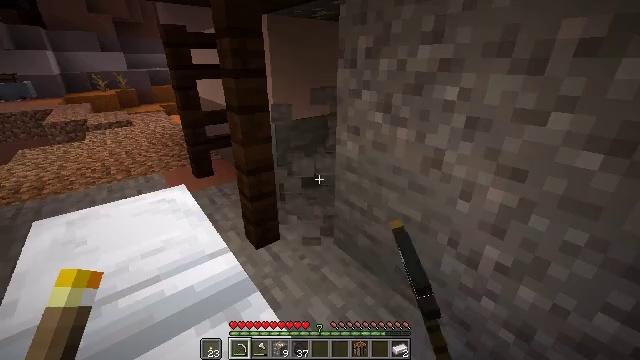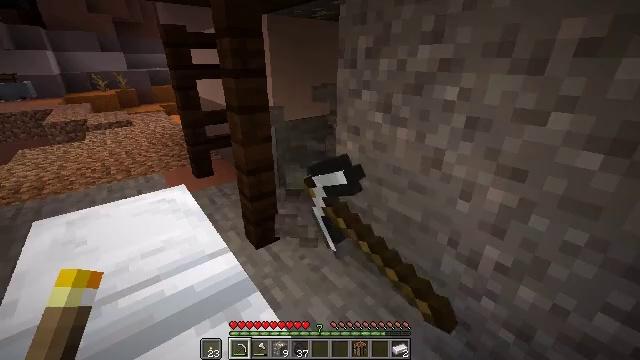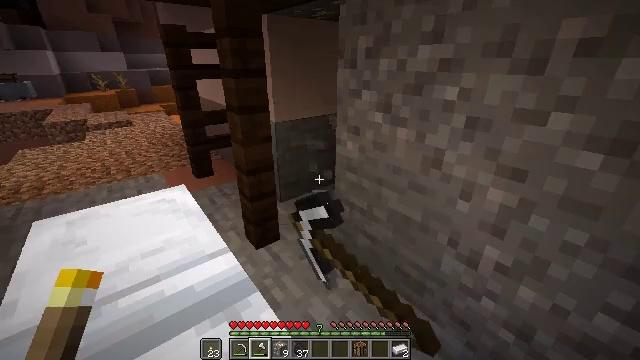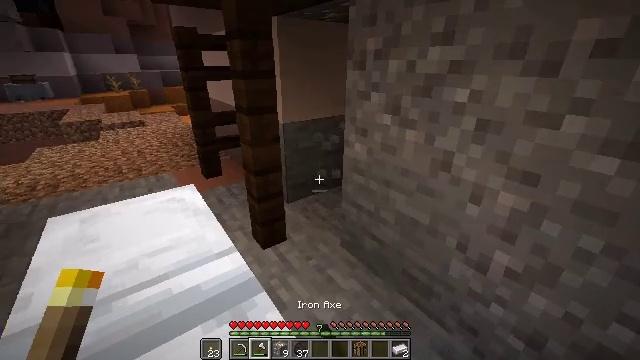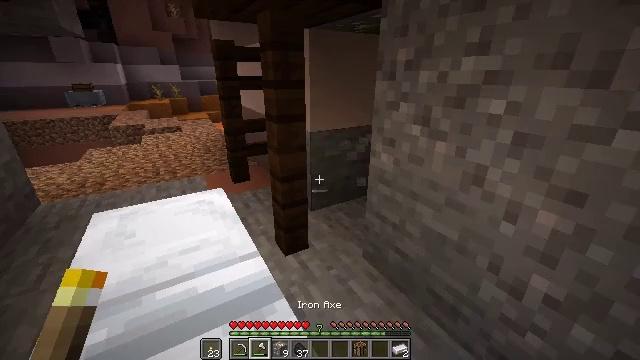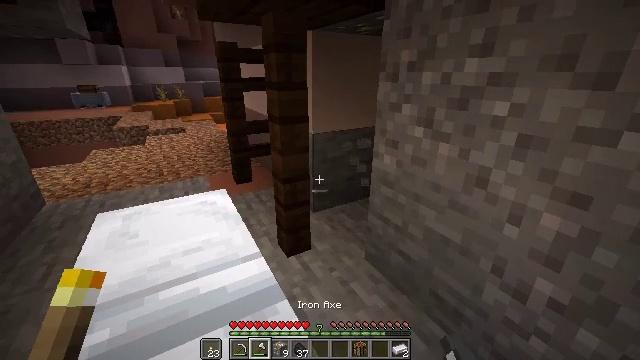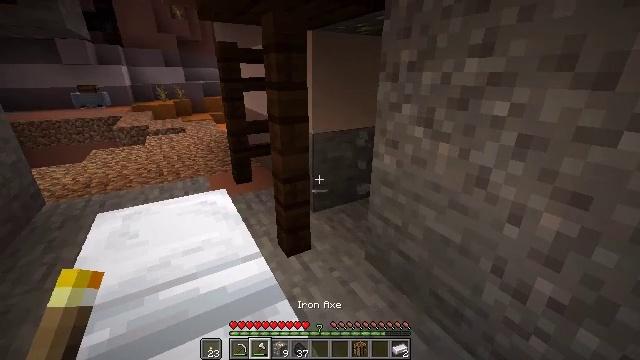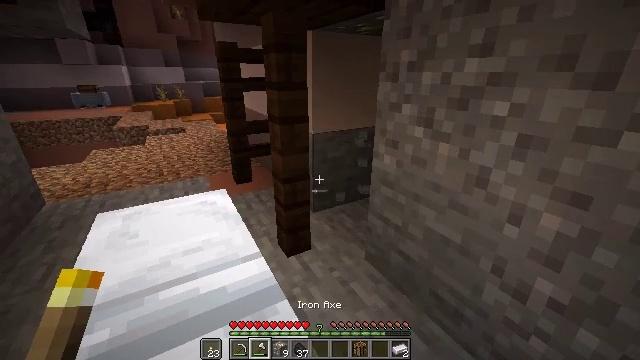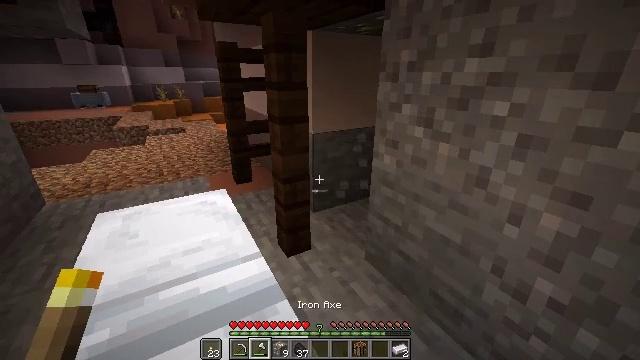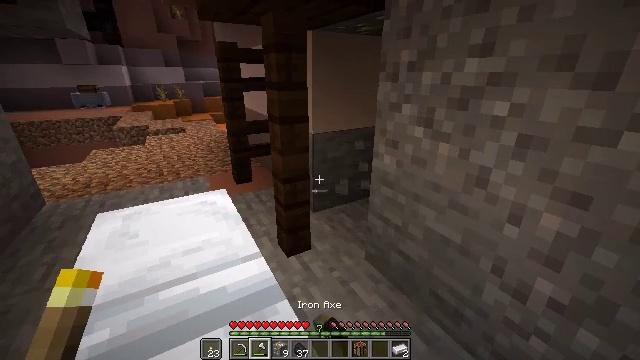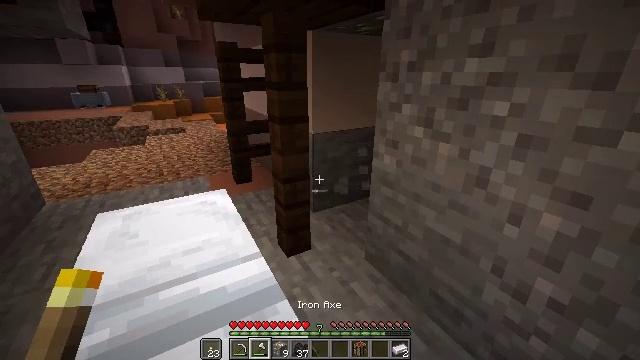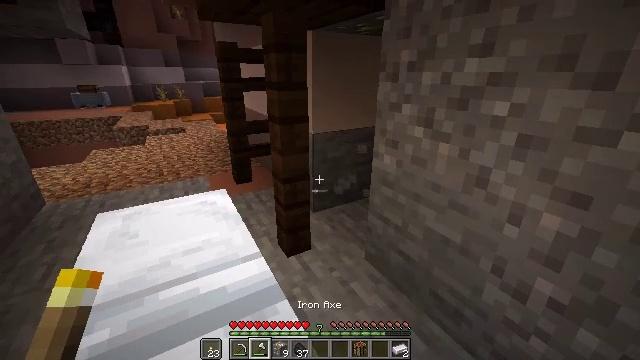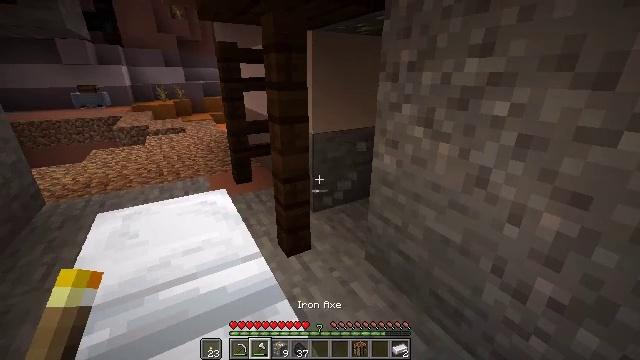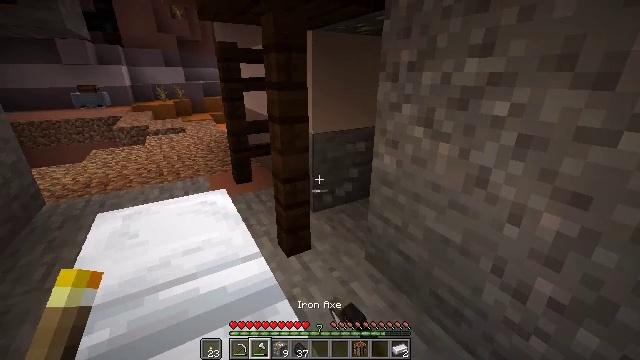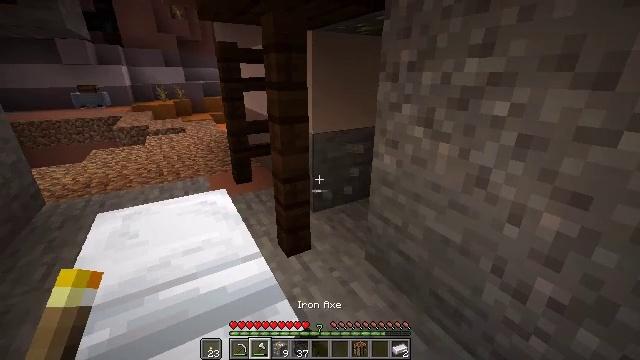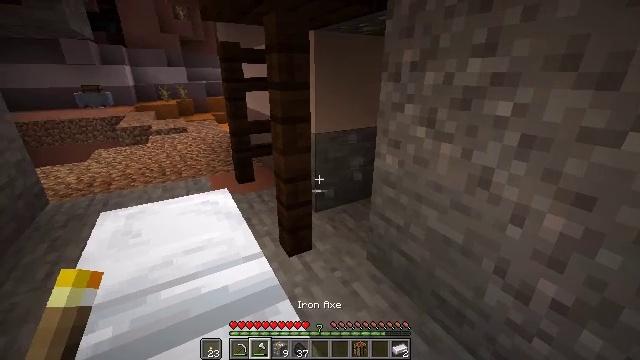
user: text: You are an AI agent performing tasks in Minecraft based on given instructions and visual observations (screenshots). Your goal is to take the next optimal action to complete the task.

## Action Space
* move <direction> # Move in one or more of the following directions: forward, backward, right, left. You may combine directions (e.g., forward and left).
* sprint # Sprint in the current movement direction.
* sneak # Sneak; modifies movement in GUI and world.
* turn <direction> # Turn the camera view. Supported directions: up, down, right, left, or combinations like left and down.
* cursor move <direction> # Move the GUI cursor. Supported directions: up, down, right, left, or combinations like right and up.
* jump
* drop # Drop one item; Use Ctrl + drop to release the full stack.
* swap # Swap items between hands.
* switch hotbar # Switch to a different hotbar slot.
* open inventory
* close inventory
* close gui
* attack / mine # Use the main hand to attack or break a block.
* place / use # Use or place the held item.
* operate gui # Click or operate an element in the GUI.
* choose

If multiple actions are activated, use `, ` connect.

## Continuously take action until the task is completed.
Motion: motion action
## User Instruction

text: Collect the dark oak fence by breaking it.
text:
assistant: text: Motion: attack / mine
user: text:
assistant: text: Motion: attack / mine, switch to hotbar 2
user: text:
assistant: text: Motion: turn left, attack / mine, switch to hotbar 2
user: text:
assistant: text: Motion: turn left and up, attack / mine, switch to hotbar 2
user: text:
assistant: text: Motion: attack / mine
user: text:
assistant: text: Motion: attack / mine
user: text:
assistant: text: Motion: attack / mine
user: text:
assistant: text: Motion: attack / mine
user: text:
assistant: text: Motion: attack / mine
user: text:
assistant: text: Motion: attack / mine
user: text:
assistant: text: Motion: attack / mine
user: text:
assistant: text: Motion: attack / mine
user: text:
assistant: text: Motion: attack / mine
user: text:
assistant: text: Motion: attack / mine
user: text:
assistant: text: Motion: attack / mine
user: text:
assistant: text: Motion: attack / mine
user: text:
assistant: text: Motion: attack / mine
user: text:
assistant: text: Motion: attack / mine
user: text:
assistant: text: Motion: attack / mine
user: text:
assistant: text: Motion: attack / mine
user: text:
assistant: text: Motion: attack / mine
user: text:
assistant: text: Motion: attack / mine
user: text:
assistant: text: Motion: attack / mine
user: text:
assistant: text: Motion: attack / mine
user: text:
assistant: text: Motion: attack / mine
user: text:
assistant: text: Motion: attack / mine
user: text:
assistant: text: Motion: turn up, attack / mine
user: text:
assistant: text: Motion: turn up, attack / mine
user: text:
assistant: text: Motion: attack / mine
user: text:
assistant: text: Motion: attack / mine